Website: home-depot
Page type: order-tracking
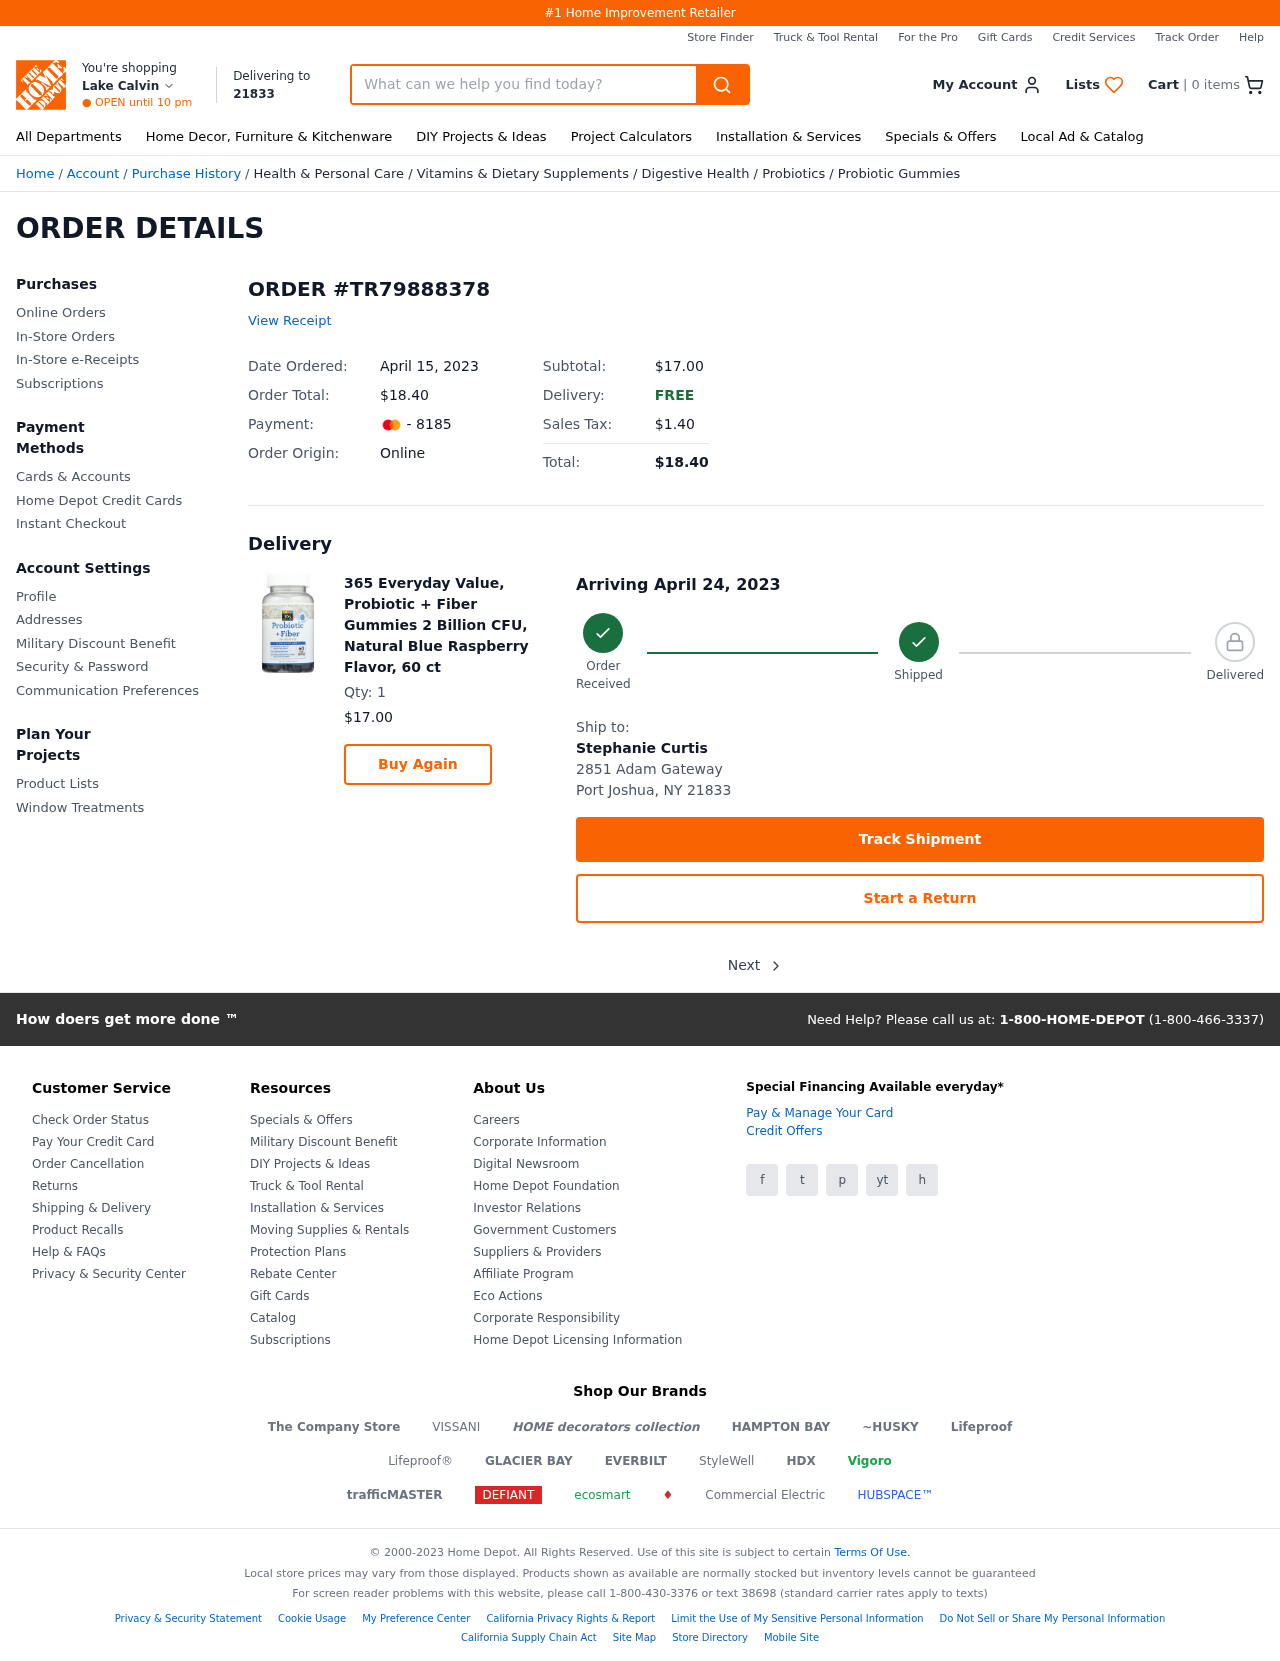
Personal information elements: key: PII_CARD_LAST4
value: - 8185
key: PII_CITY2
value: Lake Calvin
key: PII_CITY_STATE_ZIP
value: Port Joshua, NY 21833
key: PII_FULLNAME
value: Stephanie Curtis
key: PII_POSTCODE
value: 21833
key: PII_STREET
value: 2851 Adam Gateway
Product elements: key: PRODUCT1_BREADCRUMB
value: Health & Personal Care
Vitamins & Dietary Supplements
Digestive Health
Probiotics
Probiotic Gummies
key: PRODUCT1_NAME
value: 365 Everyday Value, Probiotic + Fiber Gummies 2 Billion CFU, Natural Blue Raspberry Flavor, 60 ct
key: PRODUCT1_PRICE
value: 17
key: PRODUCT1_QUANTITY
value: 1
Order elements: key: ORDER_NUM_ITEMS
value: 0
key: ORDER_ID
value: TR79888378
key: ORDER_DATE
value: April 15, 2023
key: ORDER_TOTAL
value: $18.40
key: ORDER_SUBTOTAL
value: $17.00
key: ORDER_TAX
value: $1.40
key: ORDER_DELIVERY_DATE
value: Arriving April 24, 2023
Search elements: key: HEADER_SEARCH
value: What can we help you find today?